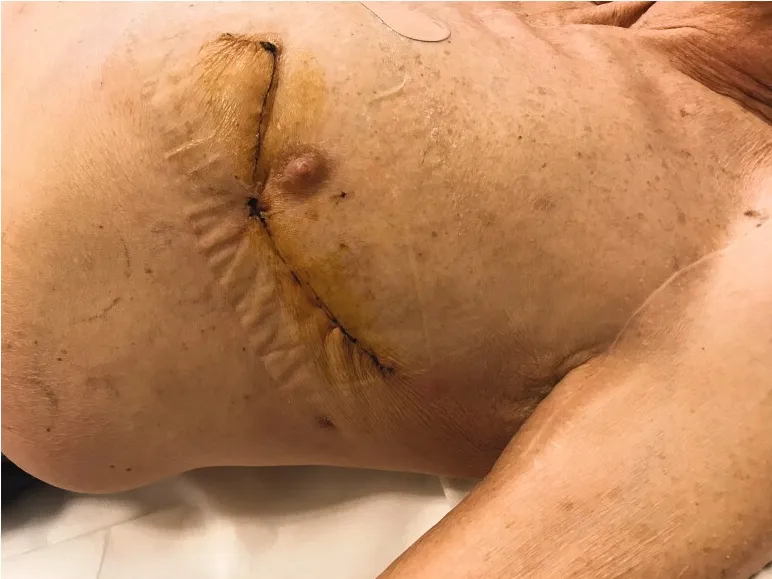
At one month post-op the flap was completely consolidated with the thoracic tissues, scars were well healed and no distortion of the thoracic surface was noted.
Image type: medical_photograph (other_medical_photograph)